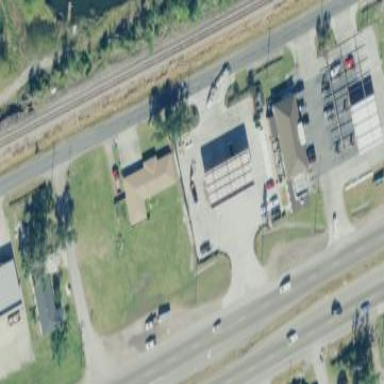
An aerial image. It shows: Fuel station.